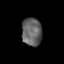
Tissue: prostate
Cell type: T cells
Senescence score: 0.3294
Nuclear area (px): 549
Mean DAPI intensity: 98.732